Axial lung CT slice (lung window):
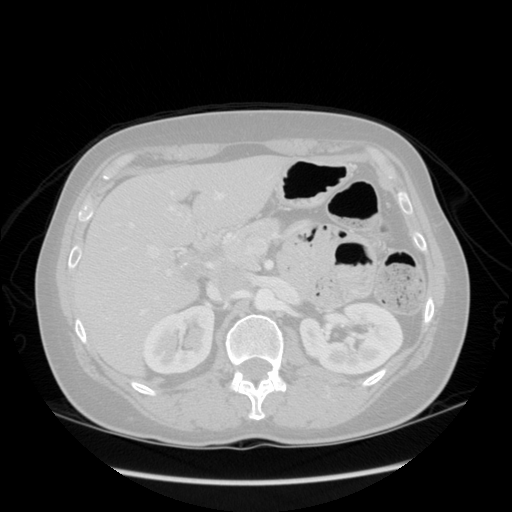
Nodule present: no